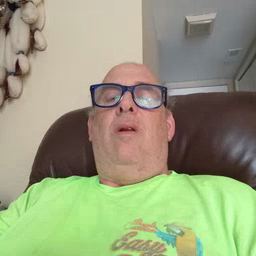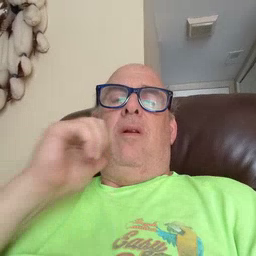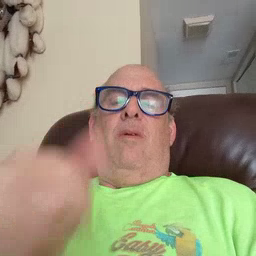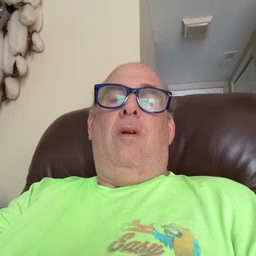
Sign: tomorrow